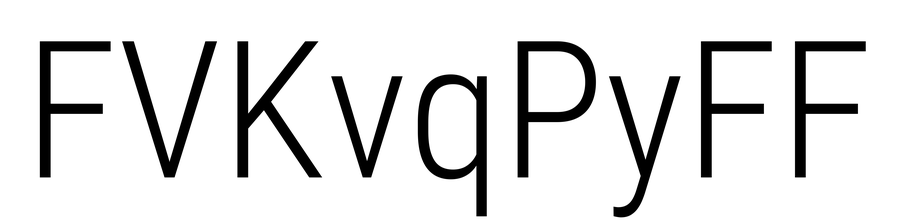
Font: Roboto_Condensed_Light